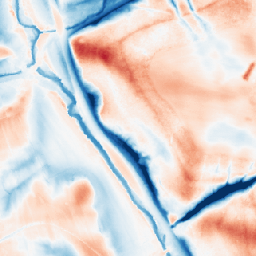
Category: edge_preserving
Decomposition family: guided
Decomposition parameters: radius: 16
eps: 0.01
Upsampling method: area
Upsampling parameters: scale: 8
Upsampling scale: 8